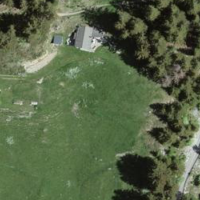
EUNIS habitat code: 43
Species observed at this site:
Callophrys rubi